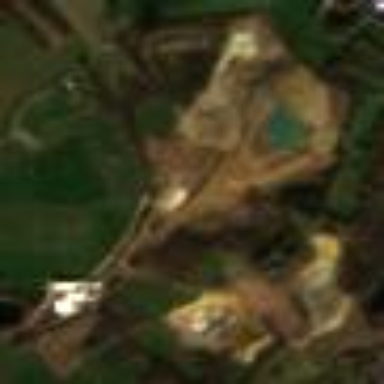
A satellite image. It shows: Quarry area.